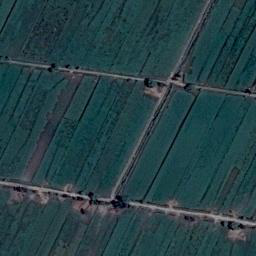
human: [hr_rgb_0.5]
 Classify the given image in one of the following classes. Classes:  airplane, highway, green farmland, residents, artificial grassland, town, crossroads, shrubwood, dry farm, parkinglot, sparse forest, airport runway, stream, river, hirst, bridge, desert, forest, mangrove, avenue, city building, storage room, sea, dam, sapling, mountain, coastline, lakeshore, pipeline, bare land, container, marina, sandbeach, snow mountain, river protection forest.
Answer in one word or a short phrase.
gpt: green farmland